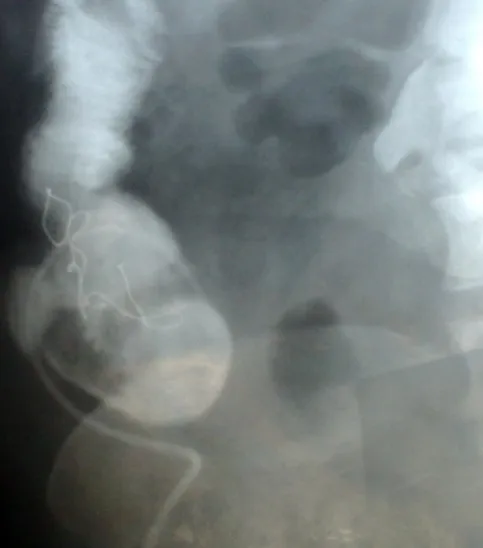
Patient's fistulography showing retained gauze in intestine.
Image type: radiology (x_ray)